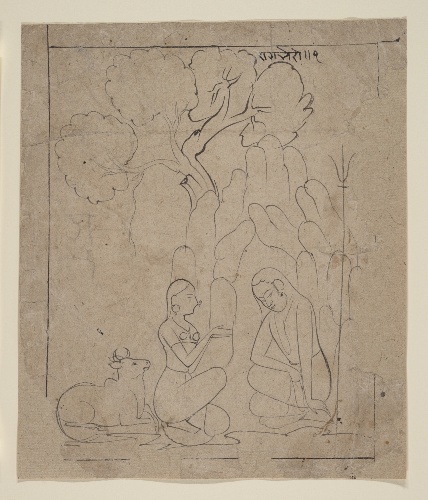
Date: ca. 1800
Object type: Drawing
Classification: Paintings
Medium: Ink on paper
Culture: India (Pahari Hills, Guler)
Dimensions: Image (sight): 8 3/4 x 7 1/2 in. (22.2 x 19.1 cm)
Department: Asian Art
Credit line: Gift of Subhash Kapoor, in memory of his parents, Smt Shashi Kanta and Shree Parshotam Ram Kapoor, 2008
Accession year: 2008
Repository: Metropolitan Museum of Art, New York, NY
Tags: Cows|Parvati|Shiva